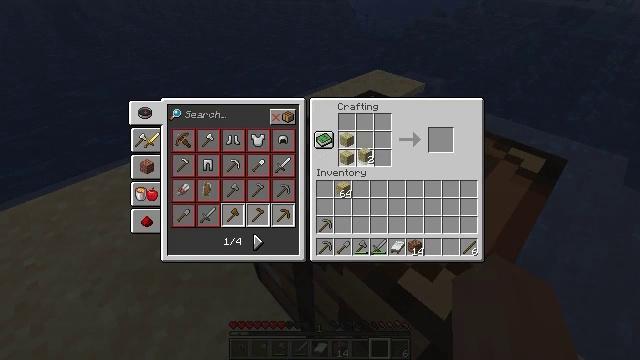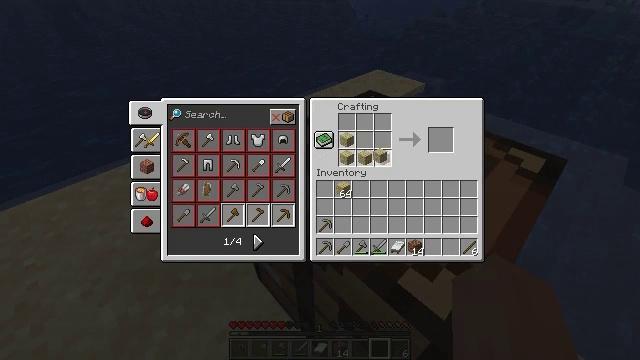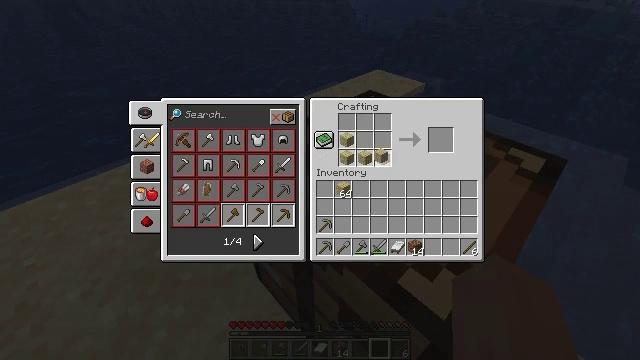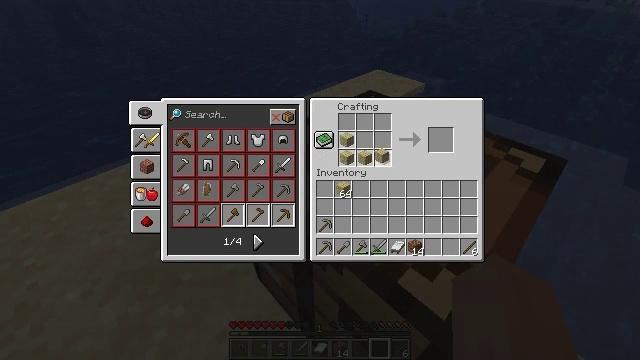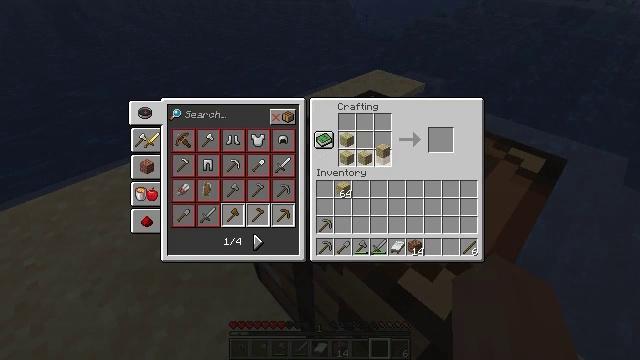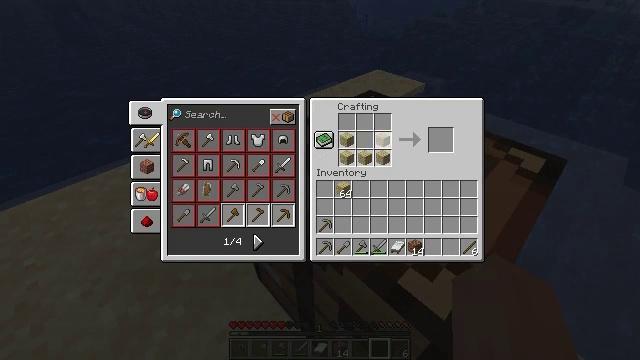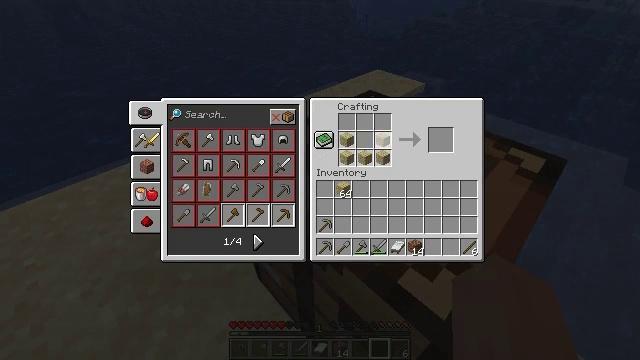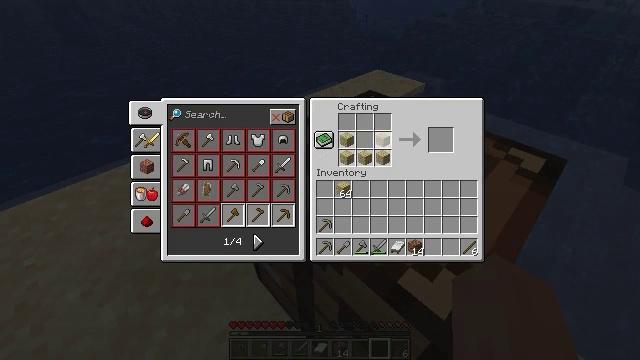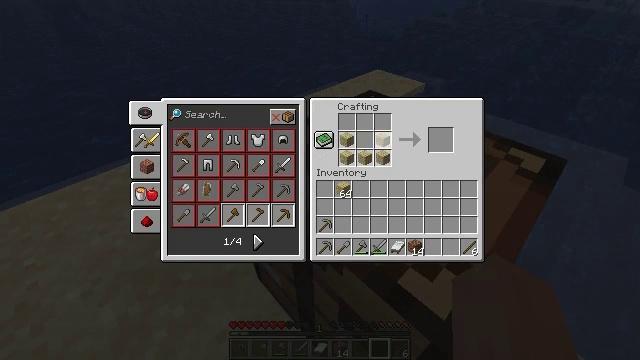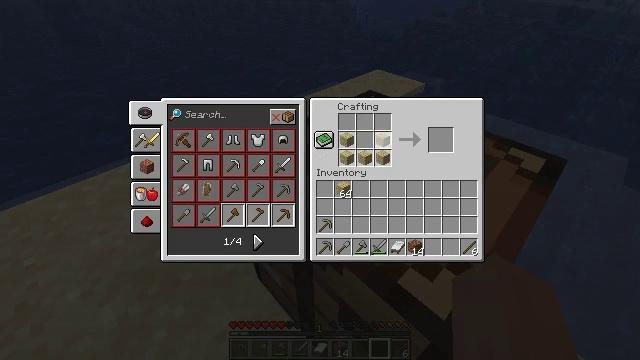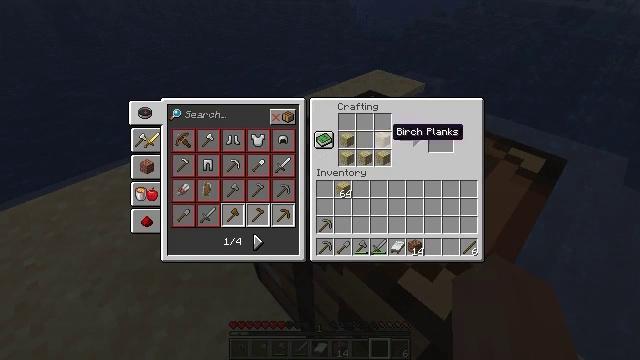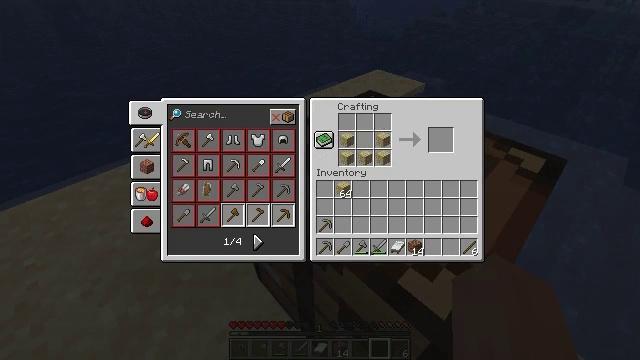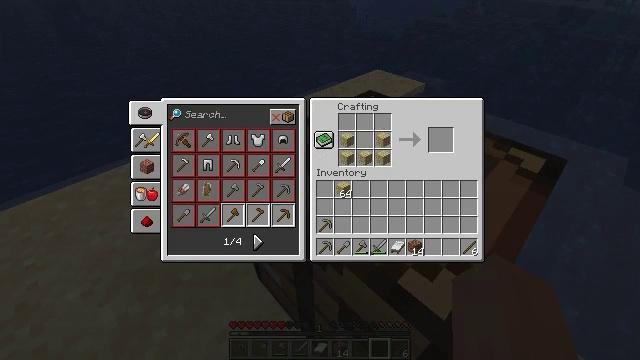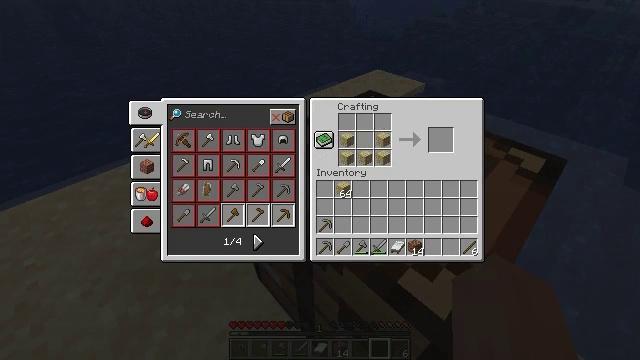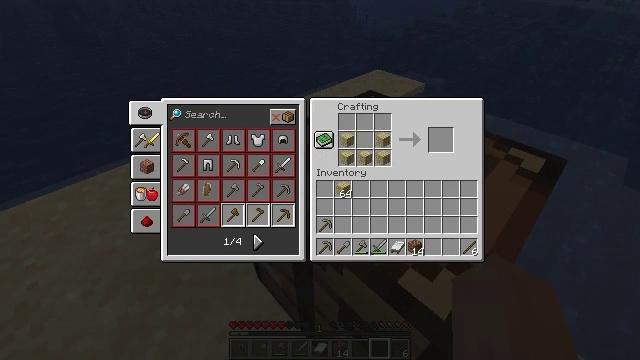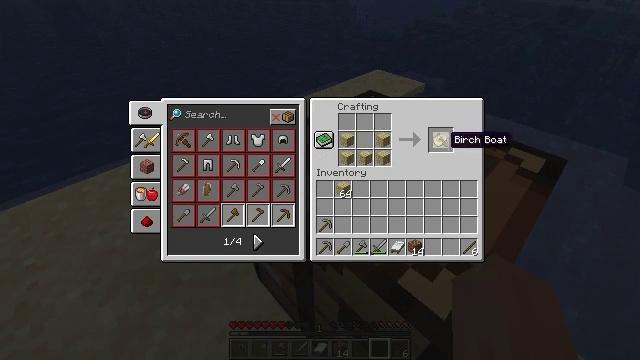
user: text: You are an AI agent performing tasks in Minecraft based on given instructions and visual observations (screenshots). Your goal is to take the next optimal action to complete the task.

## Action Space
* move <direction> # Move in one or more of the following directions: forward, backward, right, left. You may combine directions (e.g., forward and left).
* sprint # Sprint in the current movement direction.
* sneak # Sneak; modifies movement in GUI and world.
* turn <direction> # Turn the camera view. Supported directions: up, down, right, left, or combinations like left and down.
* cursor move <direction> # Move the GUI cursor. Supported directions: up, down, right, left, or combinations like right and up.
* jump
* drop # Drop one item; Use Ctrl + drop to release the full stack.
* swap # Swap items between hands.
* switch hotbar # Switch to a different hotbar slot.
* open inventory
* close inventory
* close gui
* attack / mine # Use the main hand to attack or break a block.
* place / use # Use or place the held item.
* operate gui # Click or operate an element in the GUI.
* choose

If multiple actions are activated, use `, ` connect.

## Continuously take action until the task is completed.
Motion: motion action
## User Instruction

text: Make a birch boat using birch planks.
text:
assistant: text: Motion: cursor move right, choose
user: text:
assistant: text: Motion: choose
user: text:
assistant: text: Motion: choose
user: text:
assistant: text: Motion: choose
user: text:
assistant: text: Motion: choose
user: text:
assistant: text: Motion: choose
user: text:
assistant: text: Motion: choose
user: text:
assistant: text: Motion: choose
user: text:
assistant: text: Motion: choose
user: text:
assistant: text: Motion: no_op
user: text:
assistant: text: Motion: cursor move right
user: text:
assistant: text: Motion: cursor move right
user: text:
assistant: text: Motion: cursor move right
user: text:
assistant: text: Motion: sneak
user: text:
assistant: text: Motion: sneak
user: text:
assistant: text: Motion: sneak
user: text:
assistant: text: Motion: sneak, operate gui
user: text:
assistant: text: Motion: sneak, operate gui
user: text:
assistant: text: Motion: sneak, operate gui
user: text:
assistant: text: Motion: sneak, operate gui
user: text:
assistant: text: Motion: sneak
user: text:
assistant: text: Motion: sneak